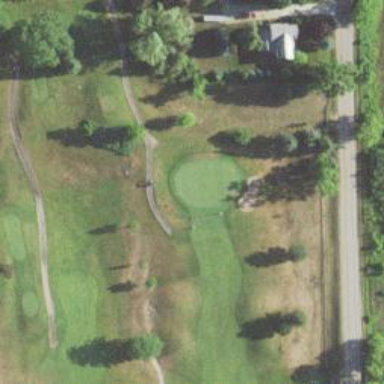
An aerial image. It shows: Golf hole.